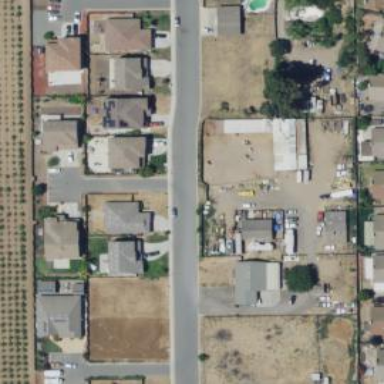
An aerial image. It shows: This residential area consists of single-family homes.